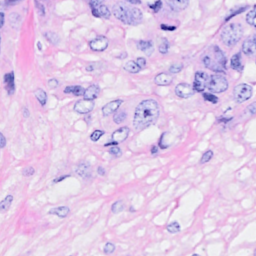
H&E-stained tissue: Breast